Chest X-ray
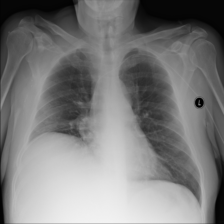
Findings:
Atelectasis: negative
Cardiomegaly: negative
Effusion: negative
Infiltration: negative
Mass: negative
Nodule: negative
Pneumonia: negative
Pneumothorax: negative
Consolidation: negative
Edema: negative
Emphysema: negative
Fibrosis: negative
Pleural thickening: negative
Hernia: negative